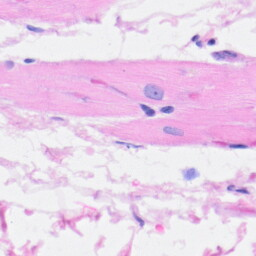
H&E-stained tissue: Heart